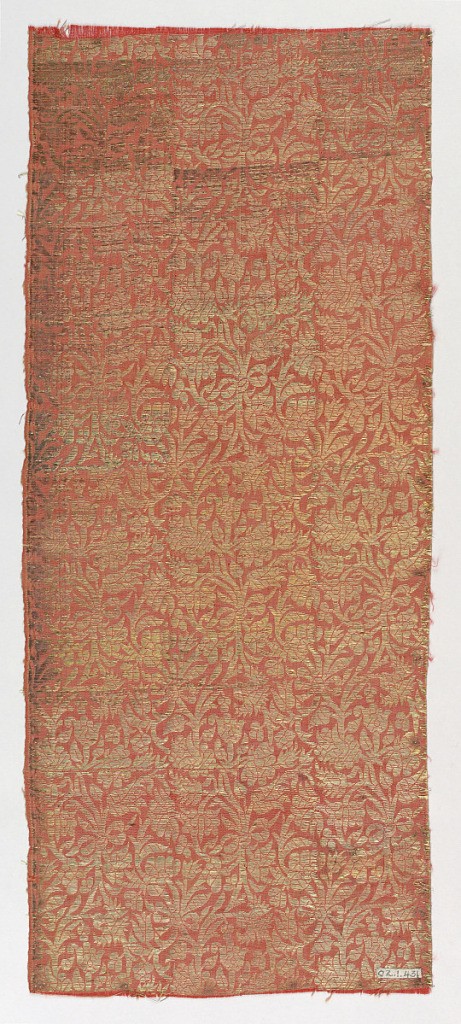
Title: Fragment
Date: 19th century
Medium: silk, metallic Technique: supplementary weft floats on plain weave foundation
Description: Closely spaced floral repeat on tangerine foundation.